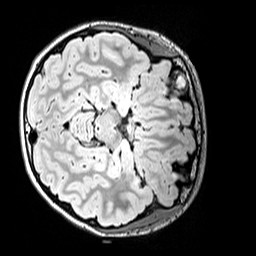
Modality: FLAIR
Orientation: axial
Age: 10
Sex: female
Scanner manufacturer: siemens
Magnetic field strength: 3 T
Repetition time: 5 s
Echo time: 0.388 s